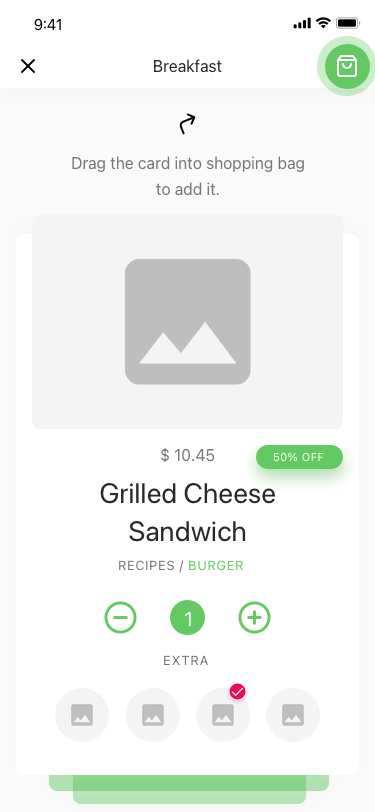
Text in this UI design:
$ 10.45
Grilled Cheese
Sandwich
recipes / burger
50% OFF
Drag the card into shopping bag
to add it.
1
EXTRA
Breakfast